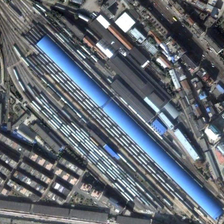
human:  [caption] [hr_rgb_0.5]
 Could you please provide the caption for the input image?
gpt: many buildings are in two sides of a railway station .

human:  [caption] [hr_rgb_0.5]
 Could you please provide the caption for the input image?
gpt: many buildings are in two sides of a railway station .

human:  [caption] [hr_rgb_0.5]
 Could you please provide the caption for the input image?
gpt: many buildings are in two sides of a railway station .

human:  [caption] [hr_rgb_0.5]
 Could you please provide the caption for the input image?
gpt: many buildings are in two sides of a railway station .

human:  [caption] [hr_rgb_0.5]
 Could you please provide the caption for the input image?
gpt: many buildings are in two sides of a railway station .